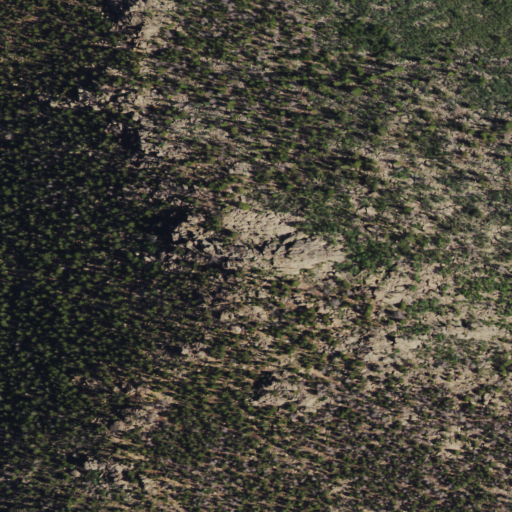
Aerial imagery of mountain in Wyoming named Mount Popo Agie containing evergreen forest and shrub